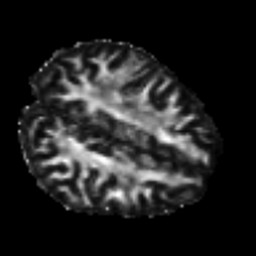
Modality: FA
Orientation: axial
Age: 40
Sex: male
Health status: healthy
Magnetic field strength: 3 T
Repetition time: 7 s
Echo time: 0.0926 s